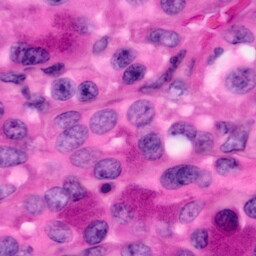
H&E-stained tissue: Pancreatic